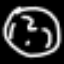
Label: clock